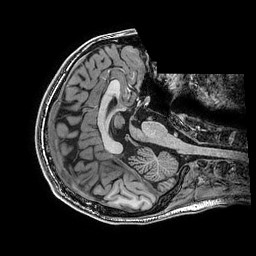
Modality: T1w
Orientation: axial
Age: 22
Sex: male
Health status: healthy